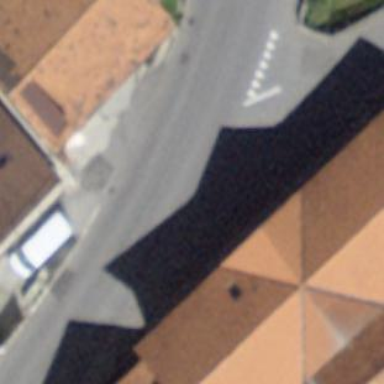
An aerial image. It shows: Building.